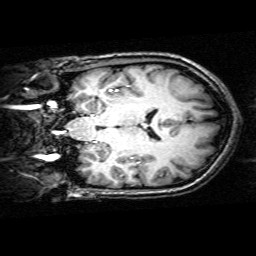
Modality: T1w
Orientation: coronal